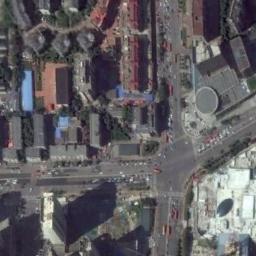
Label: intersection